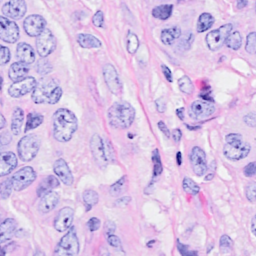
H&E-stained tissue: Breast